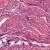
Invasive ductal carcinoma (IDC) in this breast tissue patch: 0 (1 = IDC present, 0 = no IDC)